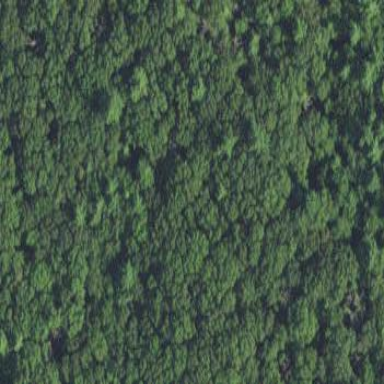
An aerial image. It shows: Mixed woodland with various types of leaves.